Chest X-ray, PA view. Patient: 67 years old, sex F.
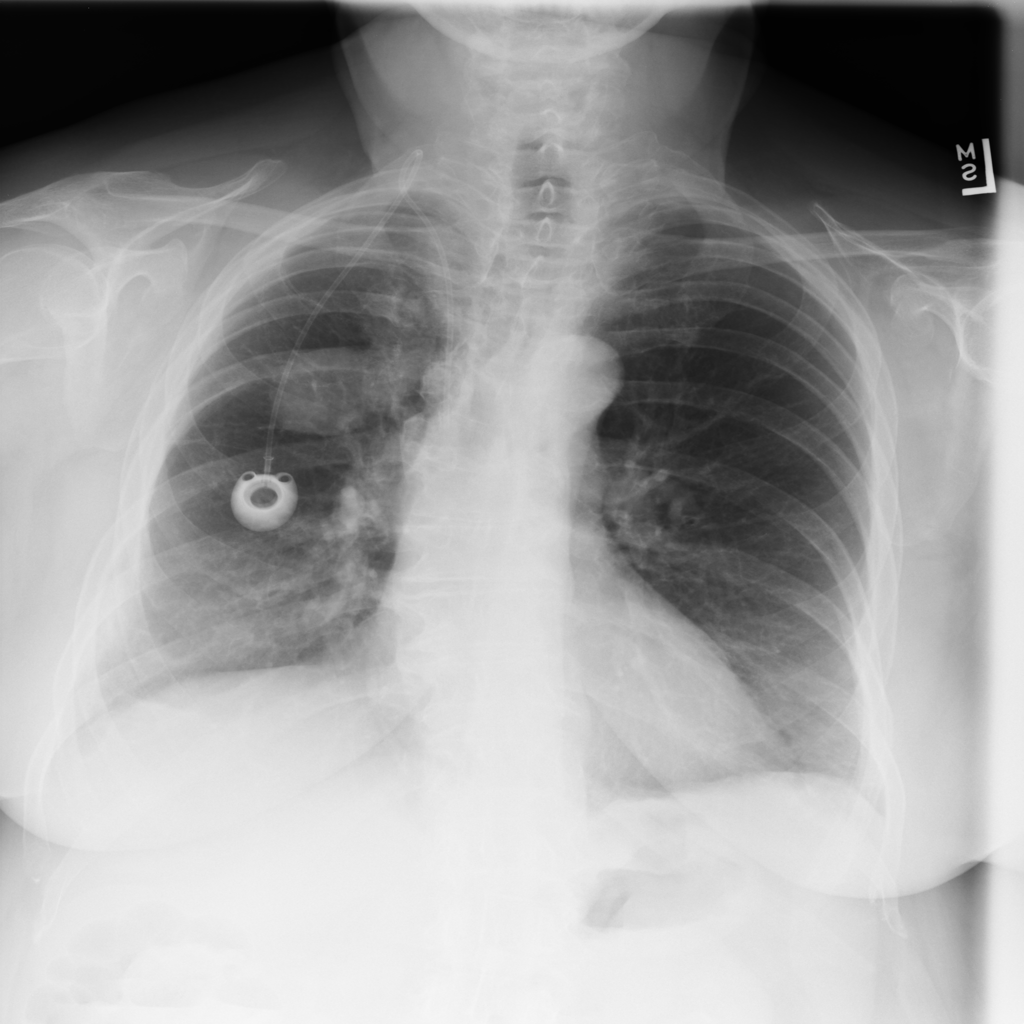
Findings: Nodule